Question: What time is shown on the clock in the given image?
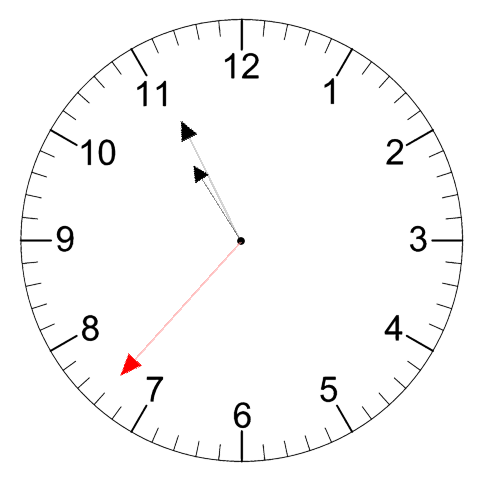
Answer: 10:55:37